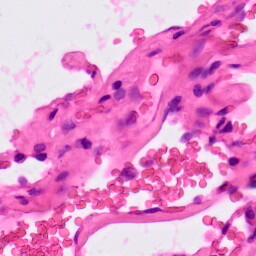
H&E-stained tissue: Lung